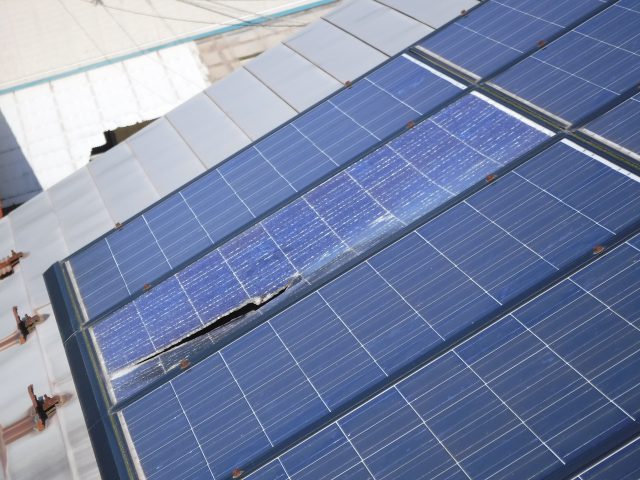
Label: Physical-Damage